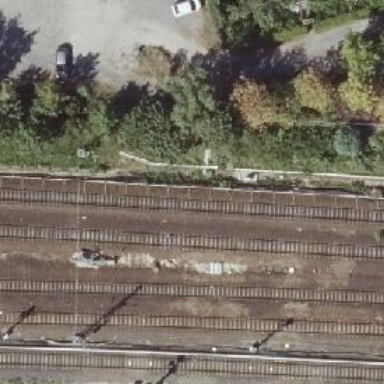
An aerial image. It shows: Railway signal.